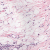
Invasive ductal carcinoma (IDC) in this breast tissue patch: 0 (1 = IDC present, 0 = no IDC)